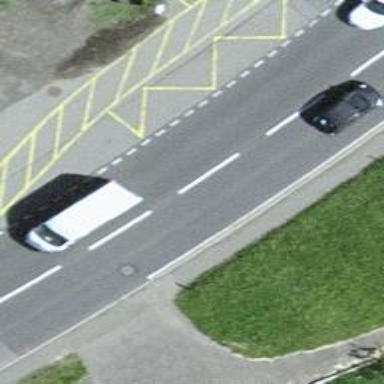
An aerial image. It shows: Bus stop with designated public transport stop position.